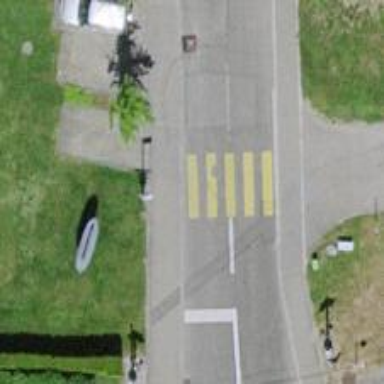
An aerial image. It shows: Uncontrolled crossing on the road.